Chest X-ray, PA view. Patient: 29 years old, sex M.
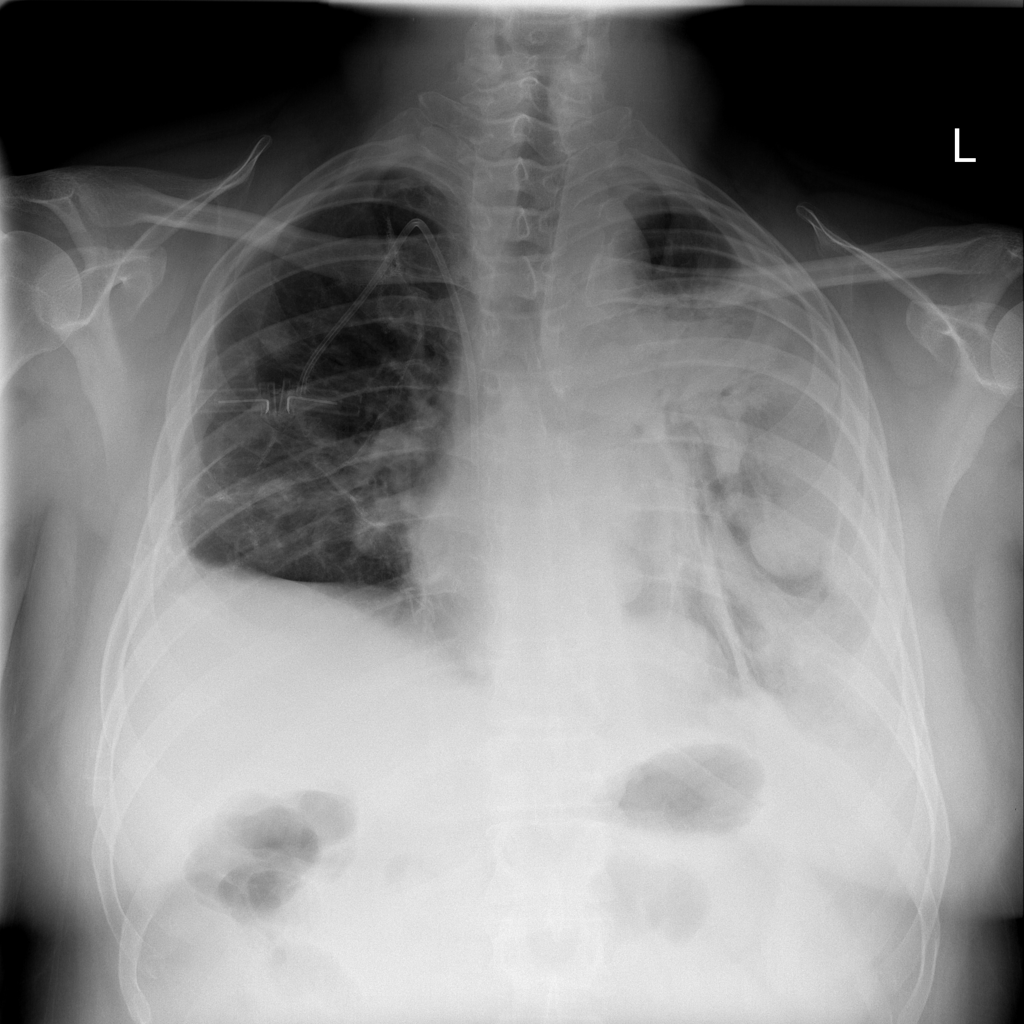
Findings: Effusion